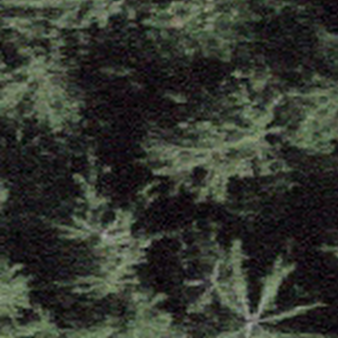
Label: other